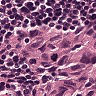
Metastatic tissue present: yes